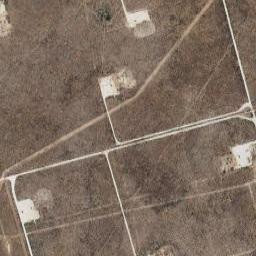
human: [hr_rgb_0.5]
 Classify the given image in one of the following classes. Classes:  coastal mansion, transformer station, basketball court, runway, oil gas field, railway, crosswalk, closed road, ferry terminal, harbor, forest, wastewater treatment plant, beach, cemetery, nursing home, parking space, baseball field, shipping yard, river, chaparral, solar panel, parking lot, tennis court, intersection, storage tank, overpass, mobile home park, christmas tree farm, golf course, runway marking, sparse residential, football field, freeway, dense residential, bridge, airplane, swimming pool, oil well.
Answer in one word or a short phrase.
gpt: oil gas field